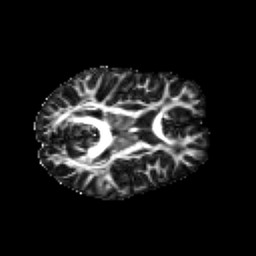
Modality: FA
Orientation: axial
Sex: male
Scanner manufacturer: siemens
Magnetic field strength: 3 T
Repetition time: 5 s
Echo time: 0.071 s